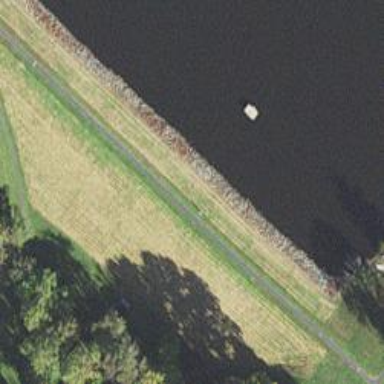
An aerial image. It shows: Dam along waterway.